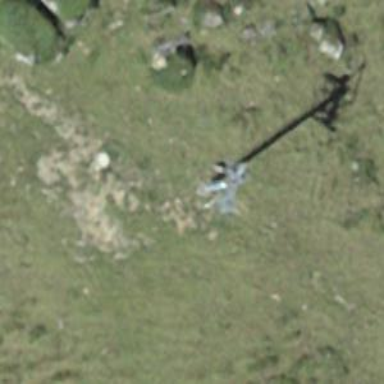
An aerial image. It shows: Pylon for aerialway.